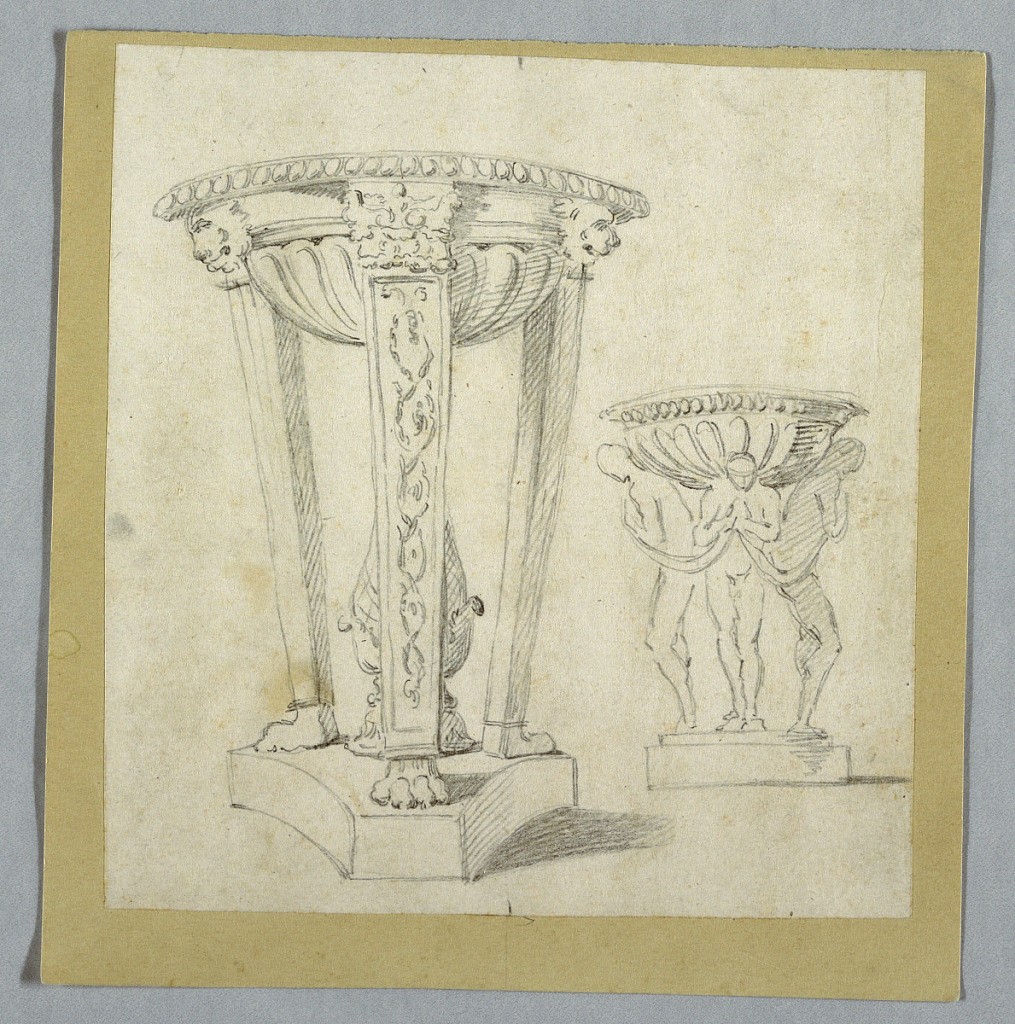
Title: Elevation of Salt Cellars
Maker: Felice Giani, Italian, 1758–1823
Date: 1800-1825
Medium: Black chalk on cream laid paper
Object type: Drawing
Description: Tripod in classical style with three legs standing upon base in center of which stands a pineapple.  Four figures, standing upon base, carry bowl. Only toe shown of fourth figure in rear. Drapery festoons connect clasped and raised hands of figures.